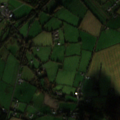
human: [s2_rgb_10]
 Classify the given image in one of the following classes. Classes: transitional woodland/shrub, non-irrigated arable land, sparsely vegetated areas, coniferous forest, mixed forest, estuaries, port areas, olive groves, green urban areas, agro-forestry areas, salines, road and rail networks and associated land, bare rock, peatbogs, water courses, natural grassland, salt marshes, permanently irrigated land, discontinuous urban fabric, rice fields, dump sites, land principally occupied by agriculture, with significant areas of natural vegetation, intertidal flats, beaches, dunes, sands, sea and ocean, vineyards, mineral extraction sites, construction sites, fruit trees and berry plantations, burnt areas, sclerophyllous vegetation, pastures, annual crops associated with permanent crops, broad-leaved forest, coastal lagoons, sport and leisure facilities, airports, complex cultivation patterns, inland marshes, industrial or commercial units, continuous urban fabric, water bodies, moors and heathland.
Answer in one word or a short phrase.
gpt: pastures, coniferous forest